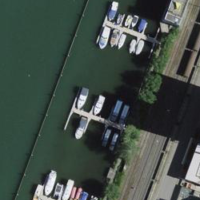
EUNIS habitat code: 57
Species observed at this site:
Vallonia costata
Silene latifolia
Phoxinus phoxinus
Clematis vitalba